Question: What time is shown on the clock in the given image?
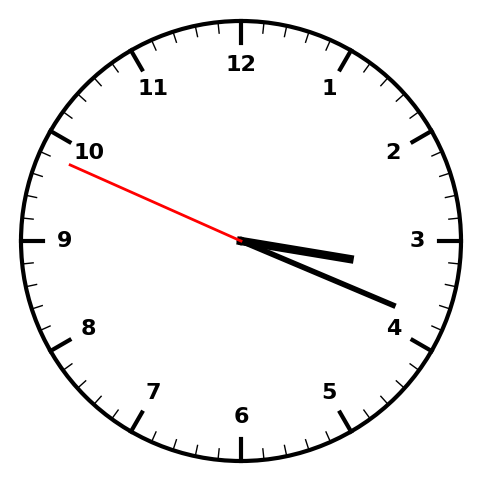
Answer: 03:18:49